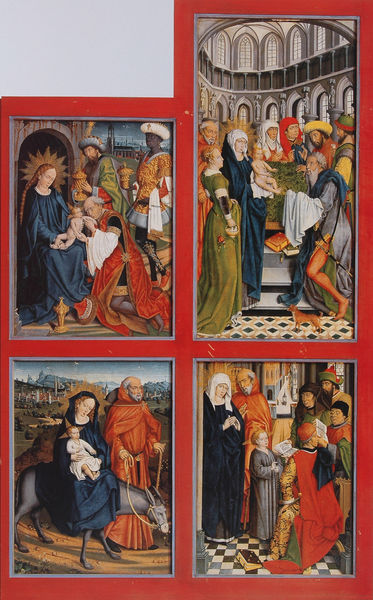
Titel: Nördlinger Altar, Flügelinnenseite rechts
Künstler: Friedrich Herlin
Standort: Nördlingen
Institution: Stadtmuseum
Schlagwörter: blau, flügel, gemälde, gott, himmel, körper, mann, weiß, frauen, grün, landschaft, menschen, ocker, bunt, fenster, frau, grau, holz, hüte, kleid, männer, nacht, orange, schwarz, hund, rot, schleier, tier, tuch, weg, beige, bart, architektur, bibel, halten, rahmen, bild, innenraum, öl, kirche, boden, gewand, gold, kutte, mantel, tücher, drei, kind, esel, kinder, reiten, zügel, farbig, schrift, bilder, kuss, leine, baby, rand, kuppel, arch, church, kiss, könig, men, oil, red, religious, painting, three, pictures, floor, stufen, flucht, vier, katze, buch, kreuz, orient, stern, dom, fliesen, knien, fliese, mosaik, altar, karte, feiertag, heiligenschein, wood, schwarzer, nimbus, christus, jesus, ostern, pieta, mittelalter, weihrauch, chor, child, mohr, kniestrümpfe, könige, lokalfarben, tempel, heilige, anbeten, heilig, taufe, maria, anbetung, turban, mother, szenen, books, auferstehung, altarbild, tafelbild, josef, joseph, virgin, frames, fesnter, geburt, ägypten, gral, weihnachten, kronen, family, magier, jesuskind, kreuzform, retabel, tafeln, chorraum, martin, flügelaltar, flügek, book, christ, fluch, travel, four, dutch, run, flucht nach ägypten, dreikönige, muttergottes, rahme, van eyck, bethlehem, christian, darbringung im tempel, betlehem, fühern, hl drei könige, hl. drei könige, jesus im tempel, joosef, myrrhe, schriftgelehrte, strahlen heiligenschein, täufe, beschneidung, heilige drei könige, mary, saints, bible, blessing, rogier van der weyden, scenes, altarpiece, dürer, ass, holy, donkey, egypt, mule, flemish, christmas, birth, 3, present, heilige 3 könige, panel, mother and child, adoration, presentation, nativity, fleece, three wise men, gospel, gifts, bless, wise men, kings, presents, magi, flight to egypt, ljesus, +geburt, baptims, flight to egyp